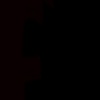
Label: space